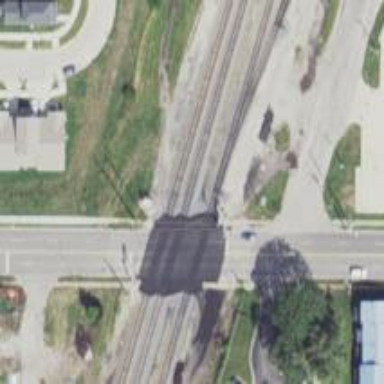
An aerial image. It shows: Crossing for the railway.